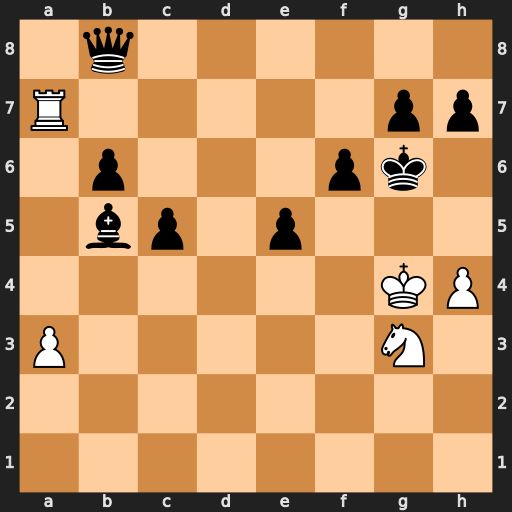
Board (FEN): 1q6/R5pp/1p3pk1/1bp1p3/6KP/P5N1/8/8
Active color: w
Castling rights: -
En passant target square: -
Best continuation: h5+ Kh6 Nf5#